Field crop: maize
Growth stage: 2
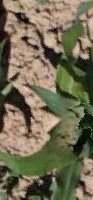
Species: maize